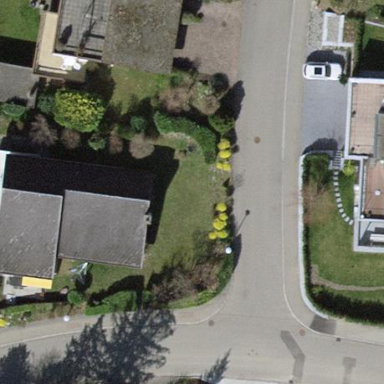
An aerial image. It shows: Detached building.